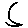
Label: moon